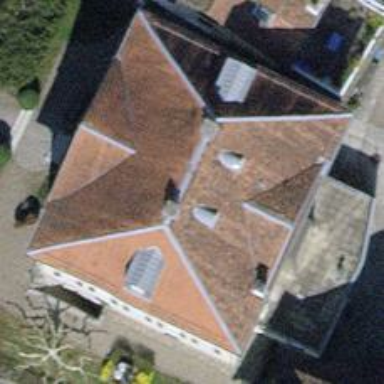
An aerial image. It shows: Museum.